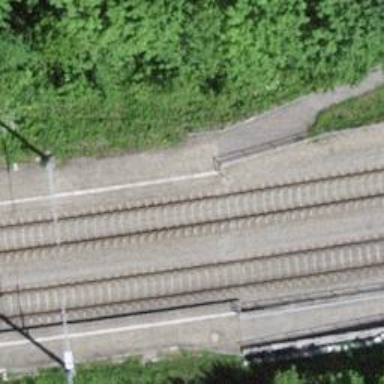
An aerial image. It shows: Railway platform.